Question: I'm using 'Django' with 'CrispyForms' and I'm updating an old project of mine to 'BS3'.
The only thing I didn't find out how to adapt are 'form-horizontal'. My forms used to look like this:

Now the label is always on top of the input - like it was before with 'form-vertical'.
I <URL> on Stack, googled around but nobody has a working answer for me!
The weirdest thing is that the Bootstrap guys <URL> this class.
Any ideas what I can do to get my old, lovely ' forms back?
Thanks!
'CrispyForms' produces the following, even with 'bootstrap3' as template pack:
'''
<div class="form-group" id="div_id_title">
<label class="control-label requiredField" for="id_title">Titel
<span class="asteriskField">*</span>
</label>
<div class="controls ">
<input type="text" name="title" maxlength="65" id="id_title" class="textinput textInput form-control">
</div>
</div>
'''
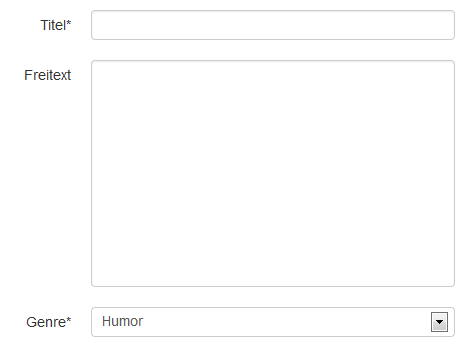
Answer: Take a look here:
<URL>
You should add
'''
helper.label_class = 'col-lg-x' #for example 'col-lg-2'
helper.field_class = 'col-lg-x' #for example 'col-lg-10'
'''
BS3 has a 12 column grid system, more info about that here
<URL>
That made the form horizontal but unfortunately the labels align to the left, I'm trying to fix that now.
UPDATE: If you have issues with the vertical spacing between the fields add a row css class to the outer div of every field, the html output:
'''
<div class="form-group row" id="div_id_title">
###labels HTML###
</div>
'''
Probably a bug on the field.html template for bootstrap3.